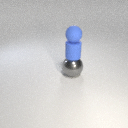
large gray metal sphere below small blue rubber sphere